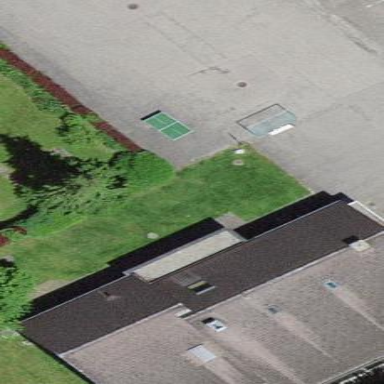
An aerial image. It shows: School building.